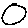
Label: circle